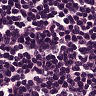
Metastatic tissue present: no